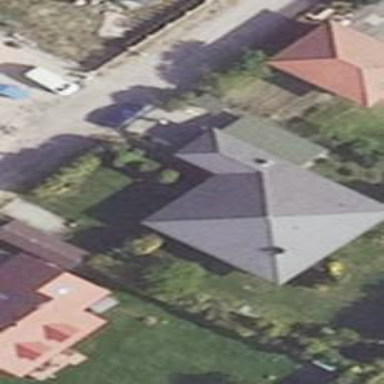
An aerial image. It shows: Residential building.